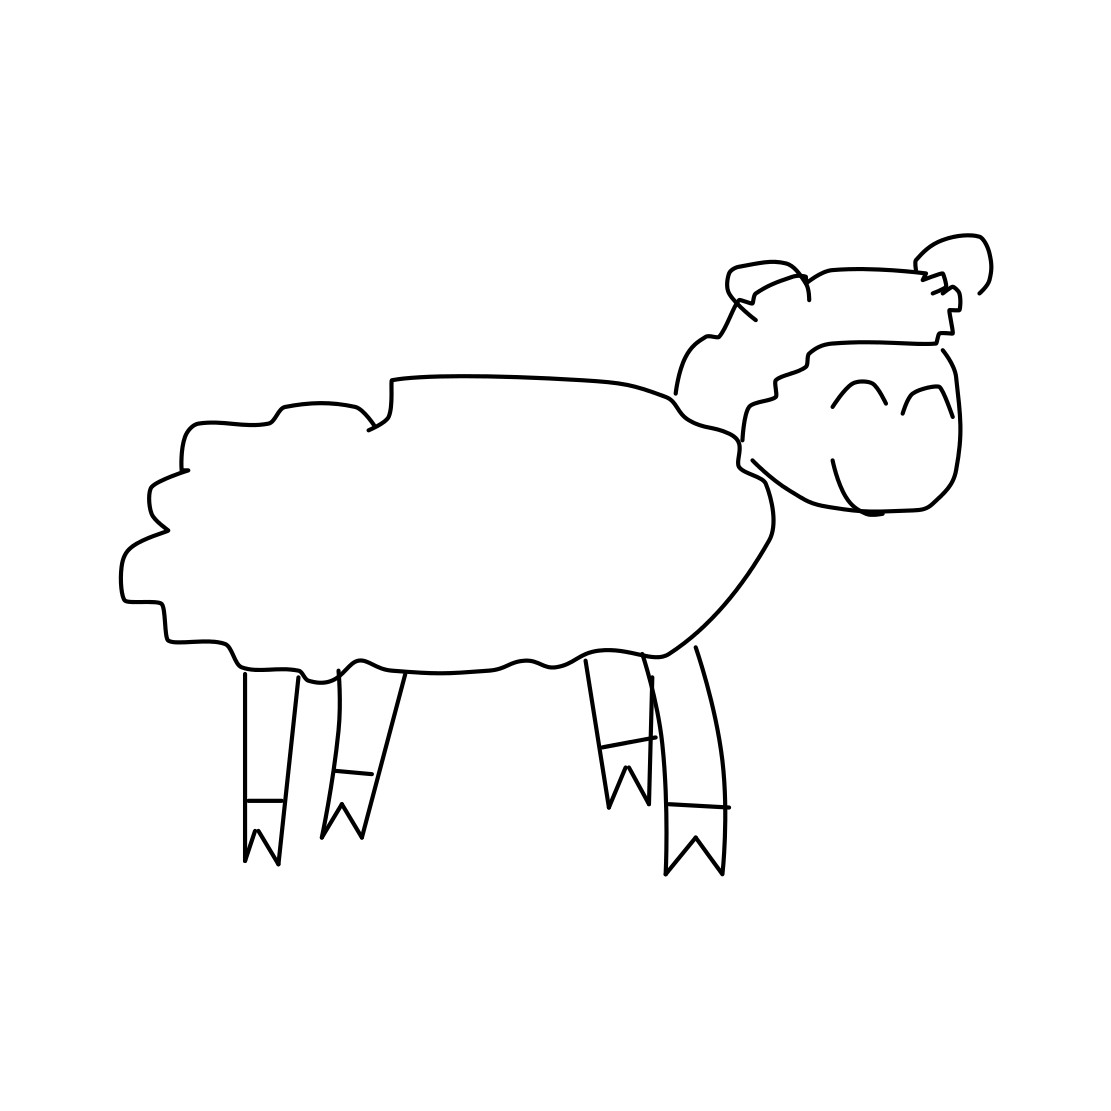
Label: sheep